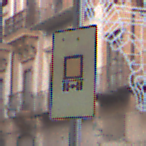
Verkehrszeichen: KennzeichnungspflichtigeFahrzeugeGefaehrlicheGueterOhnePfeilsymbol
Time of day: SunriseSunset
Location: Outdoor (Urban)
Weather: PartlyCloudy
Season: NotSpecified
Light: Natural